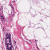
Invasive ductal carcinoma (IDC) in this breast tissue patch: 0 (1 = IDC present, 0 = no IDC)